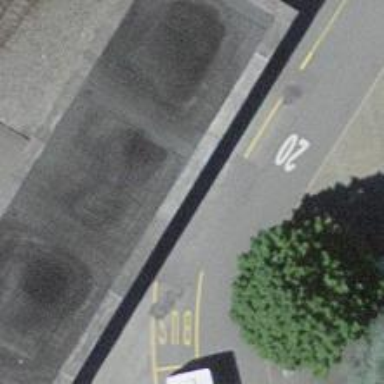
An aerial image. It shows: Bus stop with designated stop position for public transport.